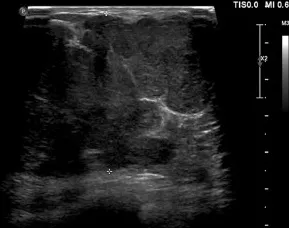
(C, D) Different spliced images of the tumor showed irregular margin with multiple septa.
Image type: radiology (ultrasound)